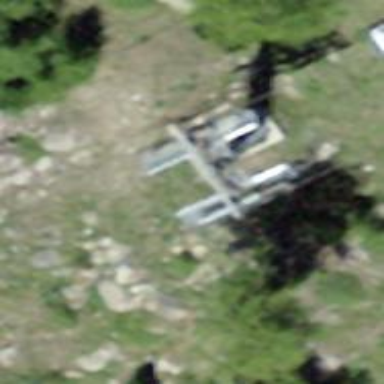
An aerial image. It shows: Pylon for aerialway.